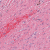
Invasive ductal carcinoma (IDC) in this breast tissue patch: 0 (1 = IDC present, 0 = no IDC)